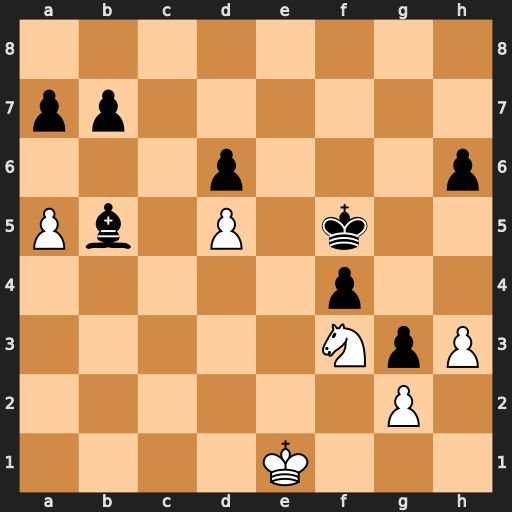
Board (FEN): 8/pp6/3p3p/Pb1P1k2/5p2/5NpP/6P1/4K3
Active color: w
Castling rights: -
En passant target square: -
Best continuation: Nd4+ Ke4 Nxb5